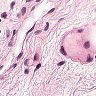
Metastatic tissue present: no